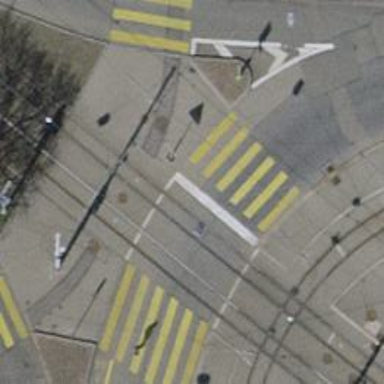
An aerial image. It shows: Tram level crossing on railway.